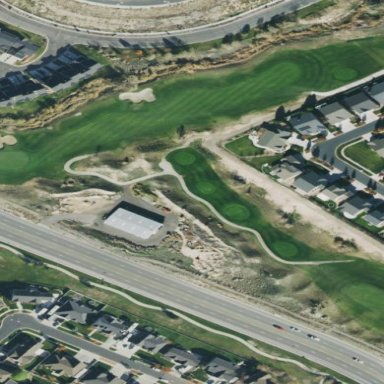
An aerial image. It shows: Area with grass used as rough in golf course.